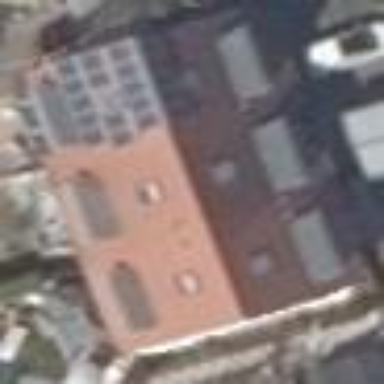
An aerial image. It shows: Terrace building with gabled roof.